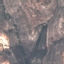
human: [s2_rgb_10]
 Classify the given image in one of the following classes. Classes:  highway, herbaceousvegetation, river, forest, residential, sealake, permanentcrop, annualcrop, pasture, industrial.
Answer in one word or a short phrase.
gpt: HerbaceousVegetation